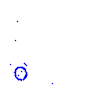
Particle: kaon